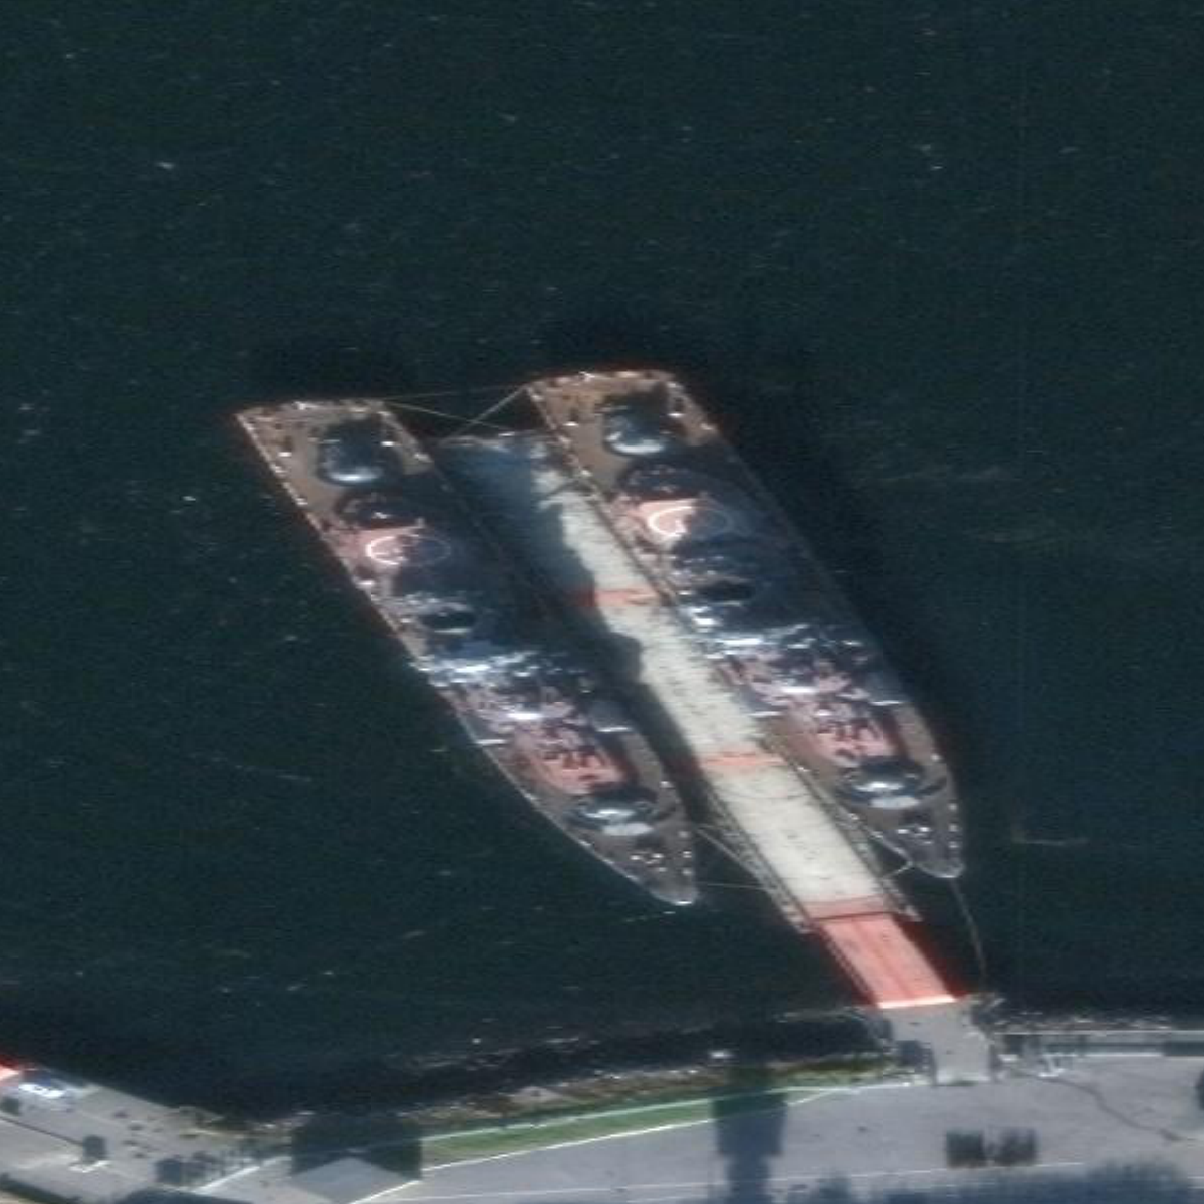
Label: destroyer